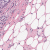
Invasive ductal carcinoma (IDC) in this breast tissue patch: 1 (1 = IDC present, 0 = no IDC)